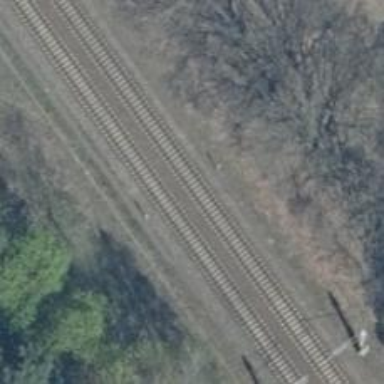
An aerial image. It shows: Railway signal.